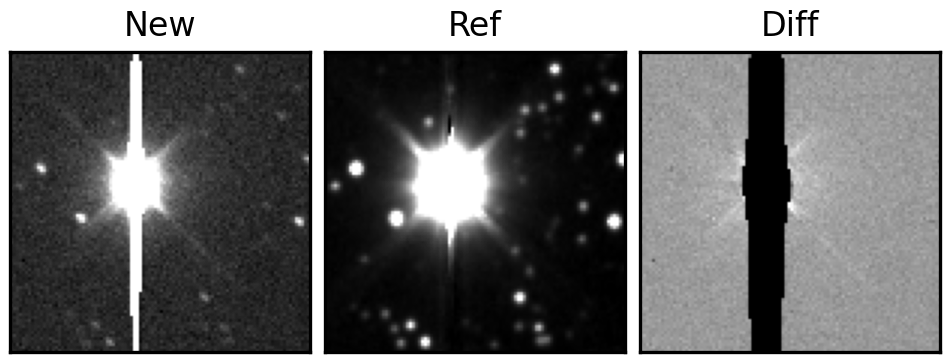
Label: bogus